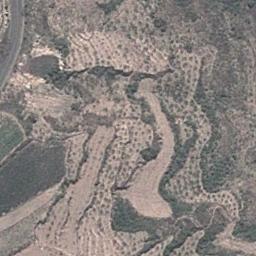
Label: terrace